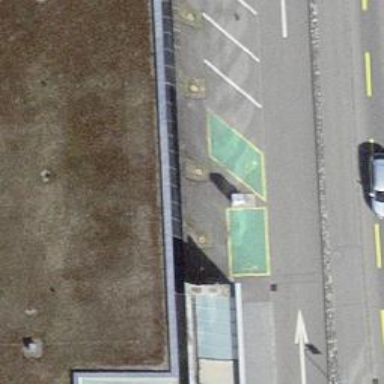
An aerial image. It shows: Charging station.